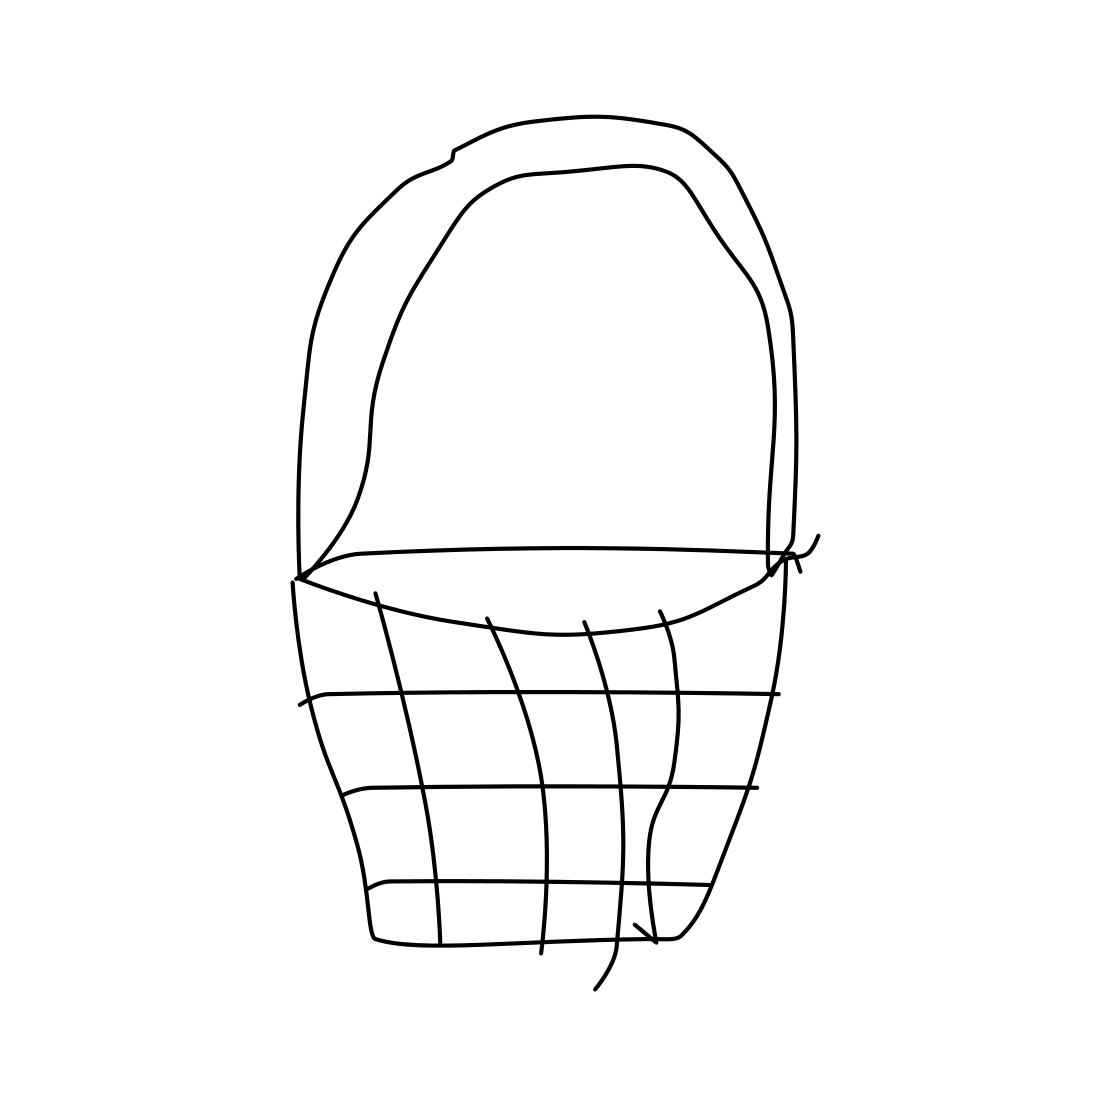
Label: basket